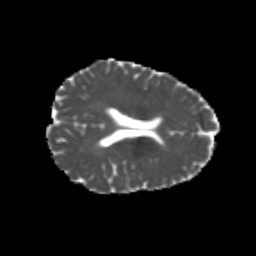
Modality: MD
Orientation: axial
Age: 20
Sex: female
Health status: healthy
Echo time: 0.074 s